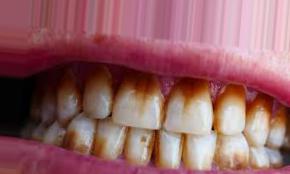
Condition: Tooth Discoloration